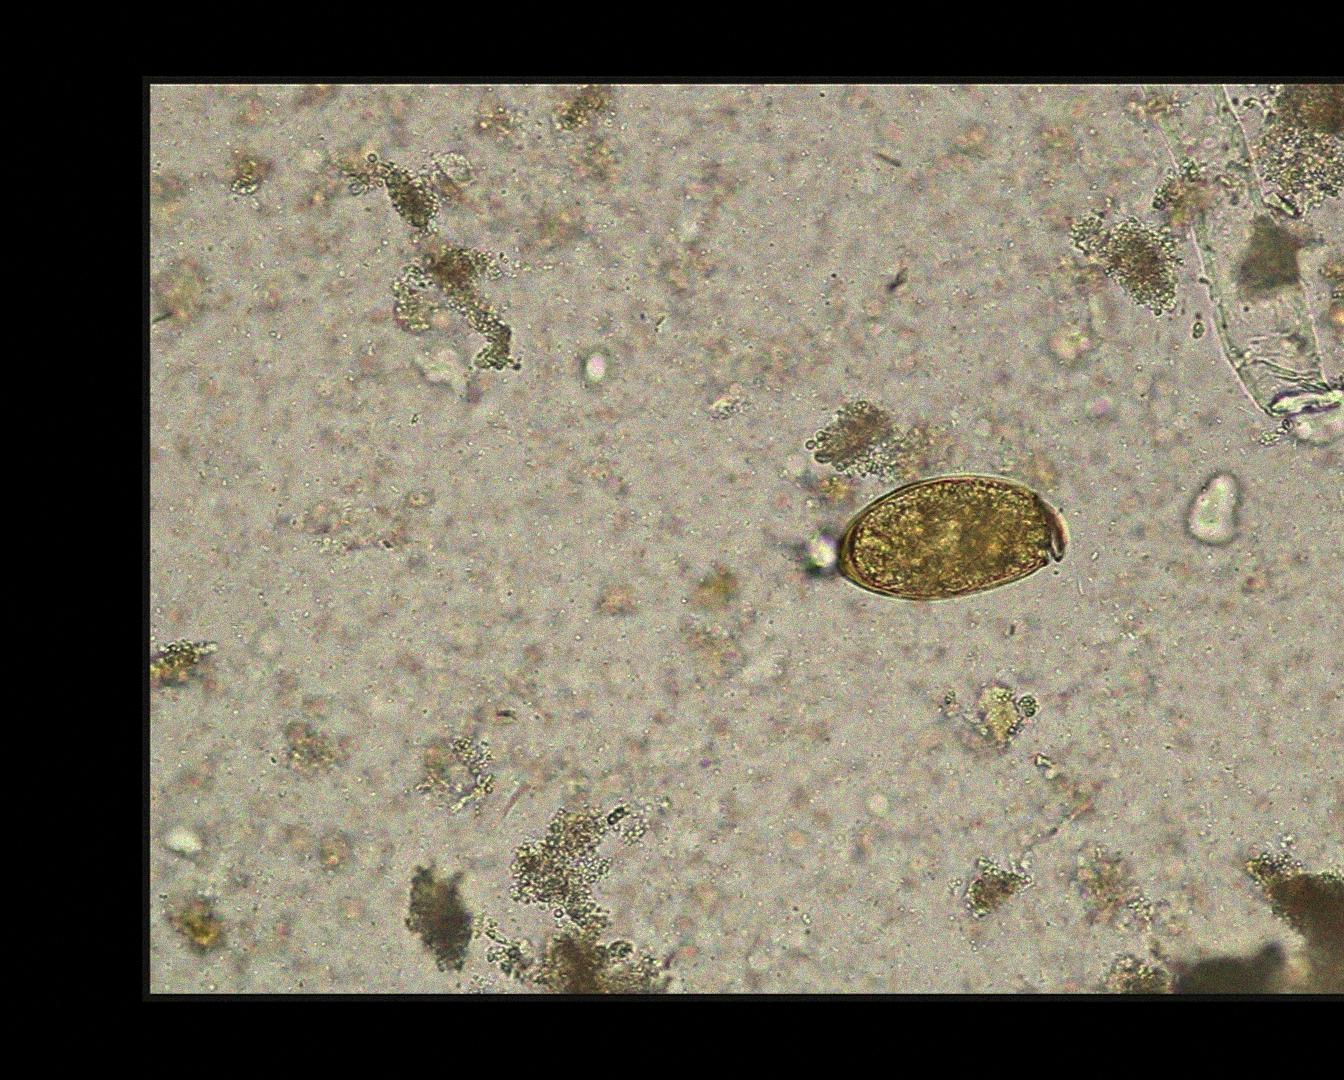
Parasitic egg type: Paragonimus spp